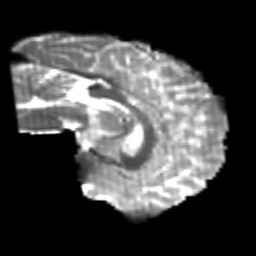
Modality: T2w
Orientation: sagittal
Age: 24
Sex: male
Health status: healthy
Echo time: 0.074 s